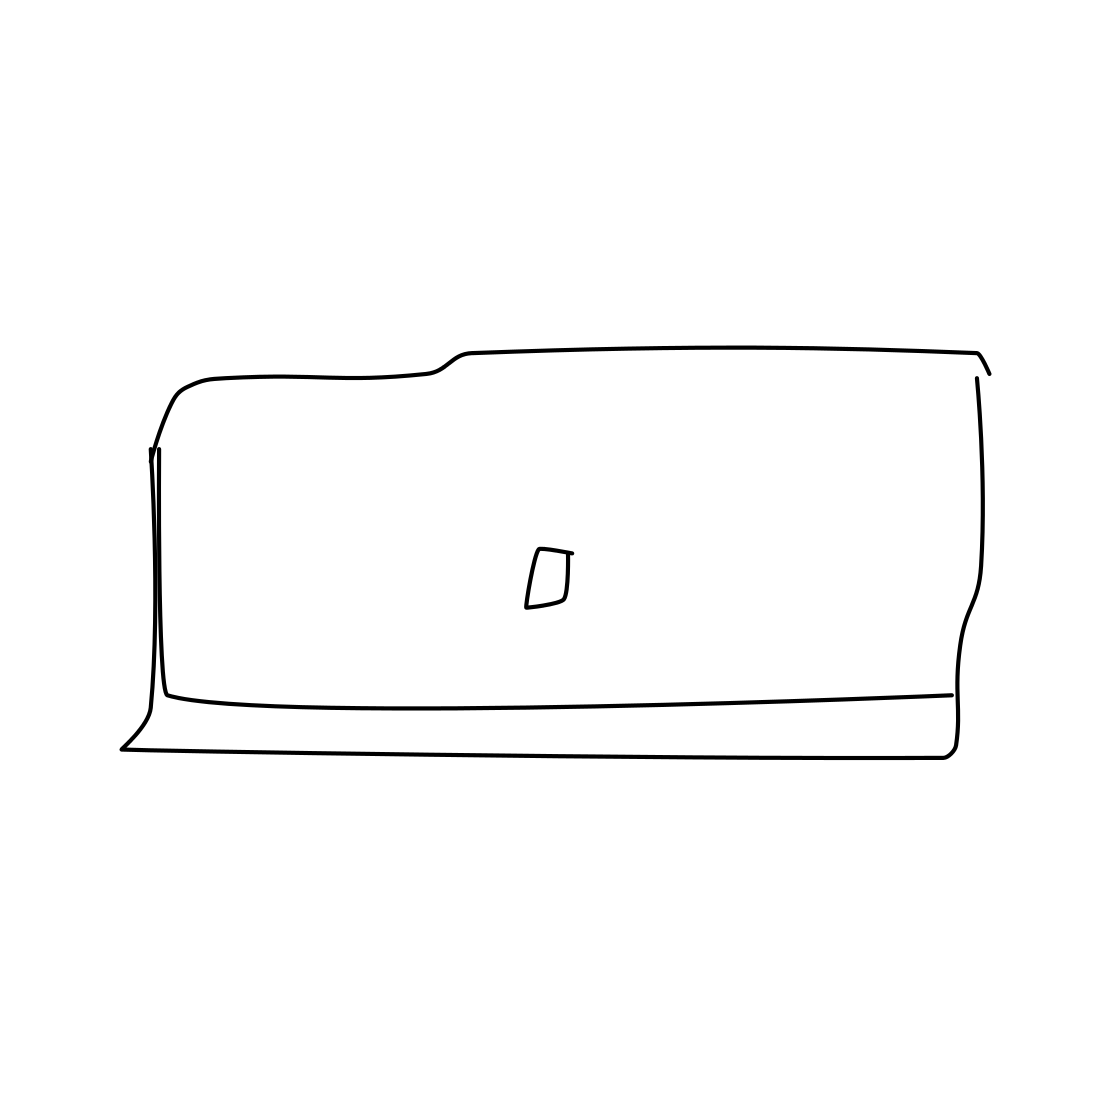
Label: purse